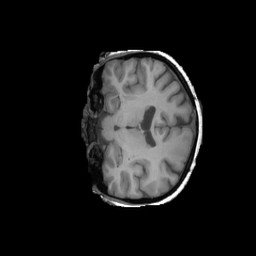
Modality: T1w
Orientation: coronal
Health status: ill
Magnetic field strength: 3 T